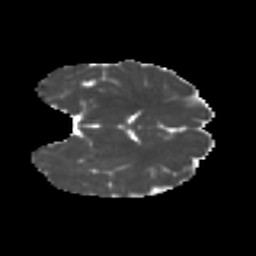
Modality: MD
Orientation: coronal
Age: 27
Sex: female
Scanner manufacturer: ge
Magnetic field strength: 3 T
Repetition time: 7.8 s
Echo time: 0.0608 s